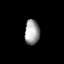
Tissue: lung
Cell type: Fibroblasts
Senescence score: 0.6792
Nuclear area (px): 361
Mean DAPI intensity: 159.911